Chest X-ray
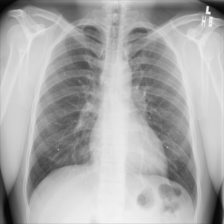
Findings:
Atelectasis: negative
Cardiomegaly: negative
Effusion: negative
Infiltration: negative
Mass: negative
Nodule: negative
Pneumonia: negative
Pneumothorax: negative
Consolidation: negative
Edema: negative
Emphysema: negative
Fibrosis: negative
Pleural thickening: negative
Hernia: negative